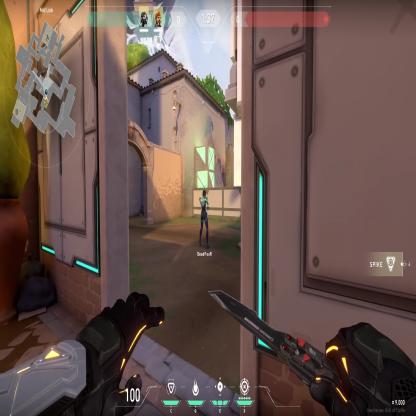
Label: teammate